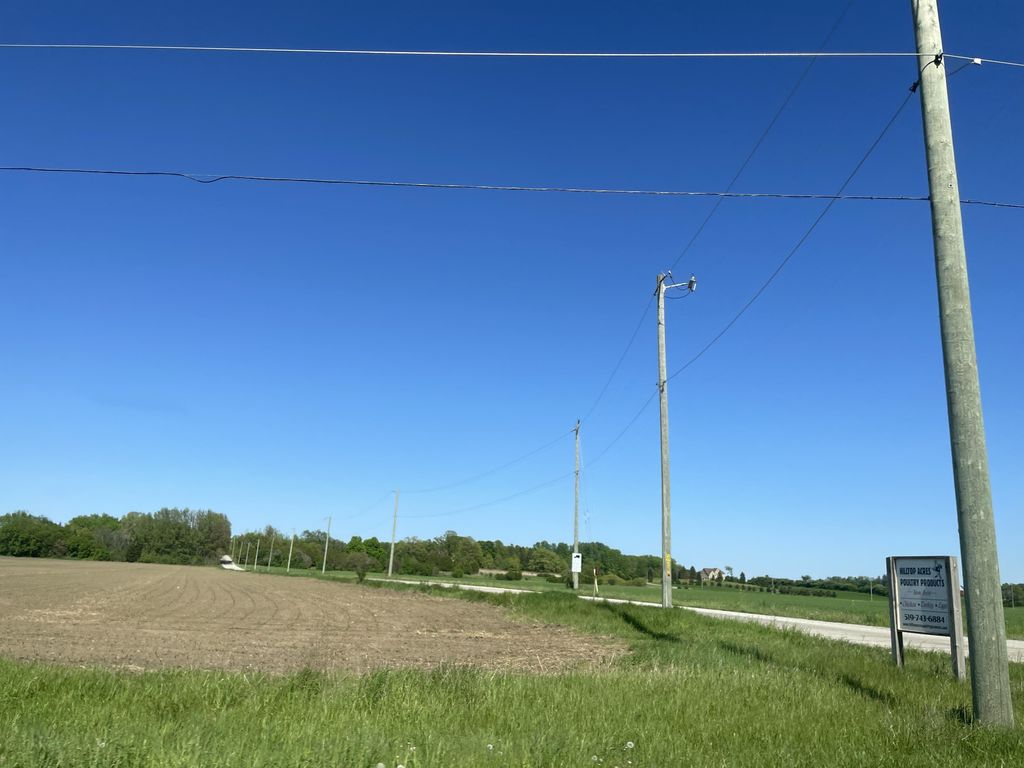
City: kitchener-waterloo